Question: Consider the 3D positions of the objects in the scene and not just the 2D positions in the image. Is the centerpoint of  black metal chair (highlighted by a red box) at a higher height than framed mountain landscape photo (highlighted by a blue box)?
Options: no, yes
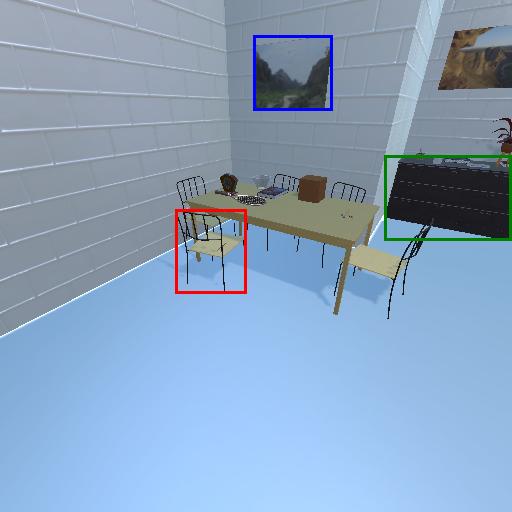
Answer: no